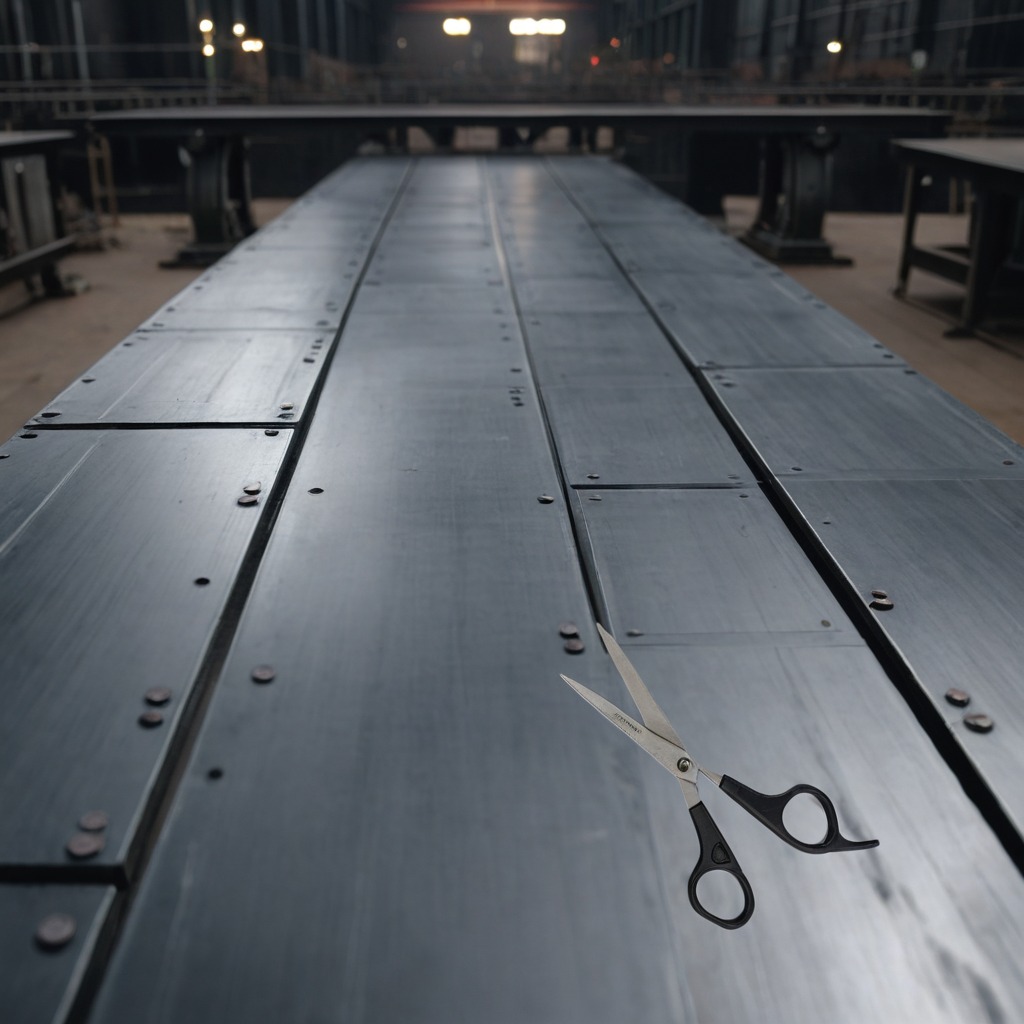
A scissor lying on a cold steel table in a mining workshop gritty textures